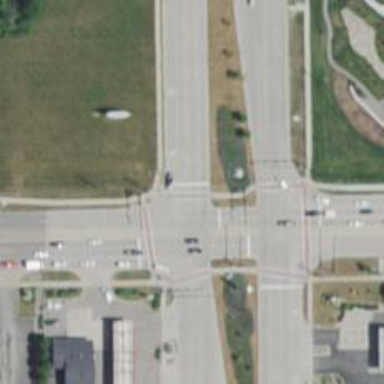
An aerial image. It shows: Marked footway crossing with lines.